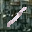
Label: 1